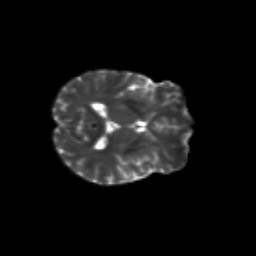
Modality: T2w
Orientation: axial
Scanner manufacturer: siemens
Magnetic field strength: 3 T
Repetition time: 9.2 s
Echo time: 0.084 s